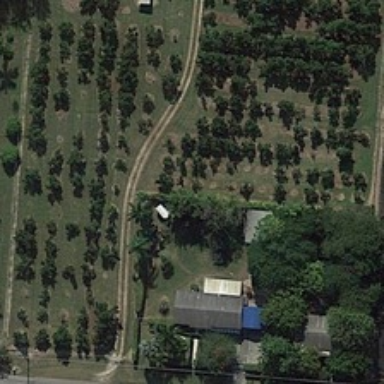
A lot of tall trees were planted around the grey roof houses .